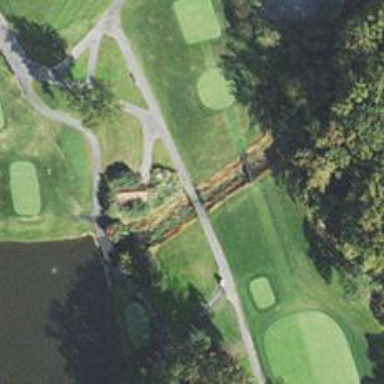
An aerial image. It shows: Service road on bridge for golf carts.